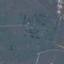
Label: Pasture